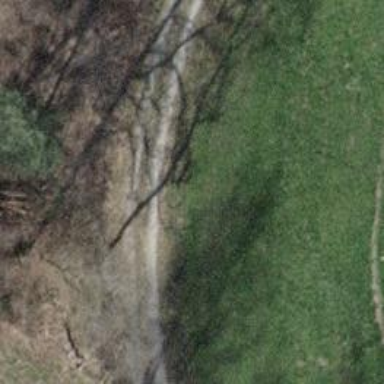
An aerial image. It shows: Unpaved track road.